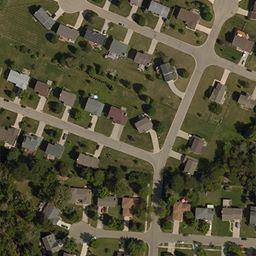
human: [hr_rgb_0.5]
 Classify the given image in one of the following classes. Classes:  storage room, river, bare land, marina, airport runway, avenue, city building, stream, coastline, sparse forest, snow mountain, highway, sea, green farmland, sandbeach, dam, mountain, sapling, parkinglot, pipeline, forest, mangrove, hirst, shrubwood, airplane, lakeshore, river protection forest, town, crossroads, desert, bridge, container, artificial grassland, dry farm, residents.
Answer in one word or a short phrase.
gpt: town